Aerial crown-view tile of a tropical tree (Barro Colorado Island, Panama), acquired 20250317:
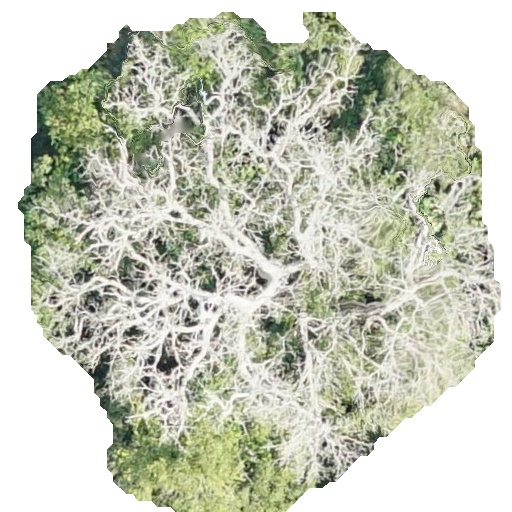
Species: Handroanthus guayacan
GBIF accepted scientific name: Handroanthus guayacan
Crown area: 271.099 m²